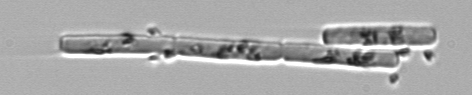
Label: Guinardia_delicatula